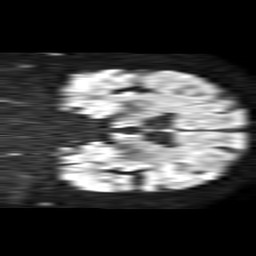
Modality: TRACE
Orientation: coronal
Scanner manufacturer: philips
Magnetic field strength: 1.5 T
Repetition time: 4.6 s
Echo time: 0.09258 s